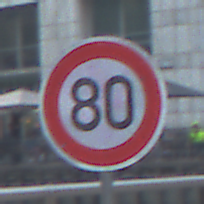
Verkehrszeichen: Geschwindigkeit80
Umgebung: Outdoor, Urban
Tageszeit: MorningAfternoon
Wetter: PartlyCloudy
Licht: Natural
Jahreszeit: NotSpecified
Kontrast: LowContrast